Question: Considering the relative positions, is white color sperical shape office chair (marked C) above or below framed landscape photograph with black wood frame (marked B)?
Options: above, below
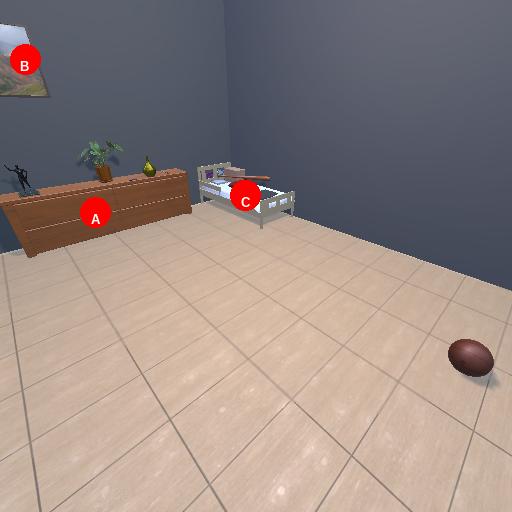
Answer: above